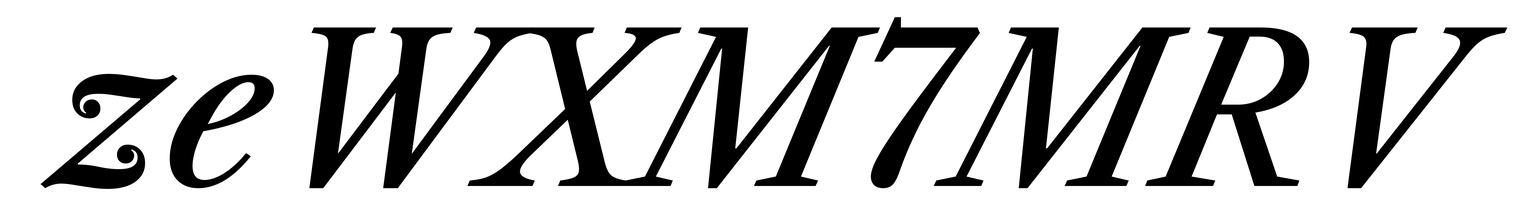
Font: LibreCaslonText-Italic_Medium_Italic